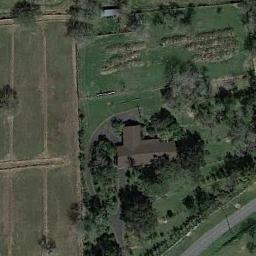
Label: sparse_residential